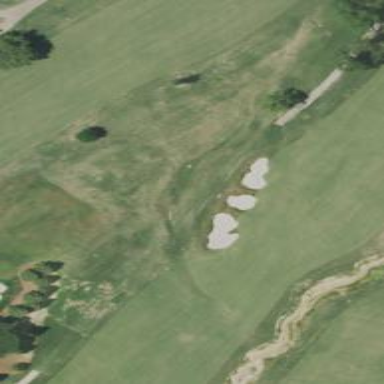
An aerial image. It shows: Scenic golf fairway.